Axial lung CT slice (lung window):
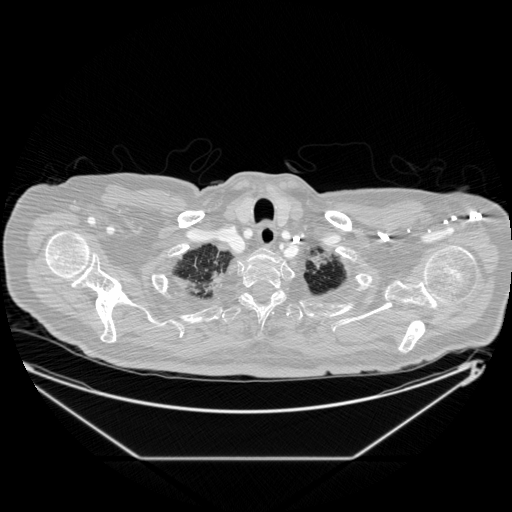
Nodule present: no